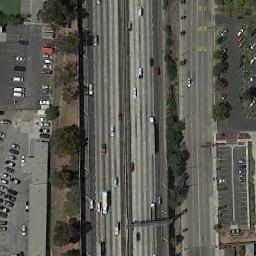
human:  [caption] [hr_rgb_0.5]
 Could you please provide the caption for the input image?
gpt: The two straight freeways have some parking lots on either side of the freeway and some cars are driving on the freeway .

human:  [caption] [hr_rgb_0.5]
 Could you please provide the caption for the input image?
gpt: There are many buildings and green plants on both sides of the freeway, There are many cars on the freeway, And many cars are parked in the open space beside the freeway .

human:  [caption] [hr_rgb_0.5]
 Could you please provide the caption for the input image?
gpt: There are few cars on the motorway .

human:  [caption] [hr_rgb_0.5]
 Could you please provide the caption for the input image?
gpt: The freeway is next to the parking lot with some cars .

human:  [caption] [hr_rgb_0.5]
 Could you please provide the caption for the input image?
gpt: There are some parking lots near the freeway .